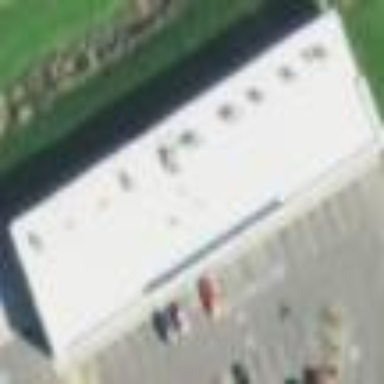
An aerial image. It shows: Retail building.